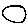
Label: circle